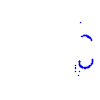
Particle: kaon